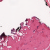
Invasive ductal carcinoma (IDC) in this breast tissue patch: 0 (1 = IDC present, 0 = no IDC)